Interaction volume radius: 5 \u00c5
Interaction volume height: 10 \u00c5
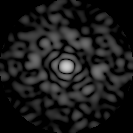
Disorder parameter: 0.8611